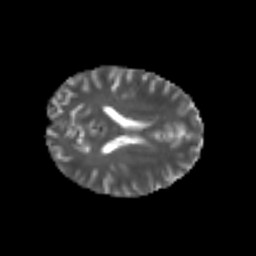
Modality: T2w
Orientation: axial
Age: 25
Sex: male
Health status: healthy